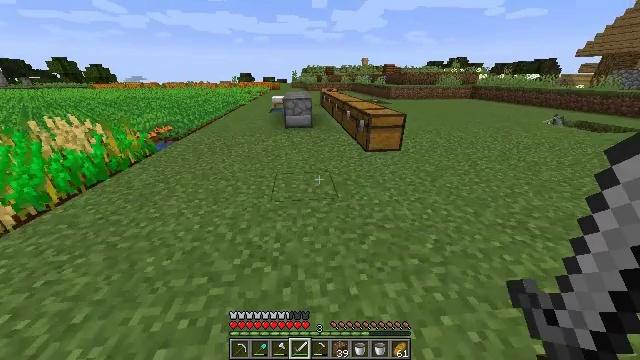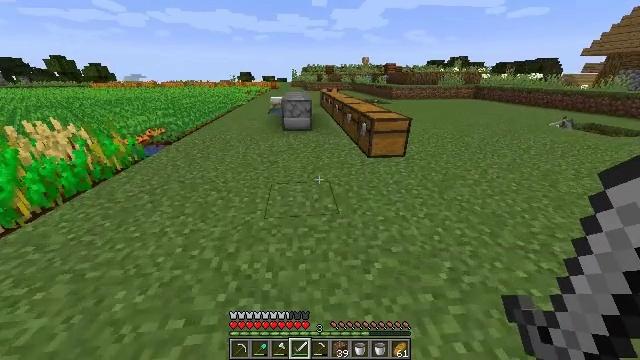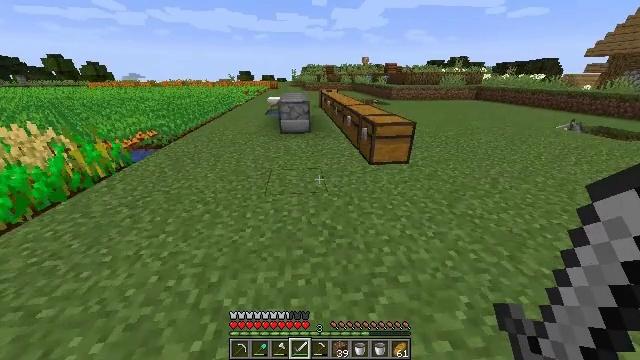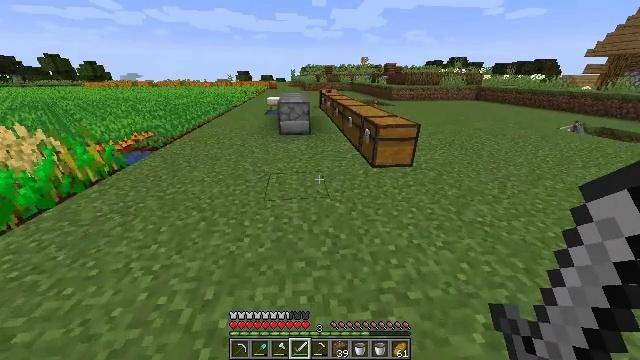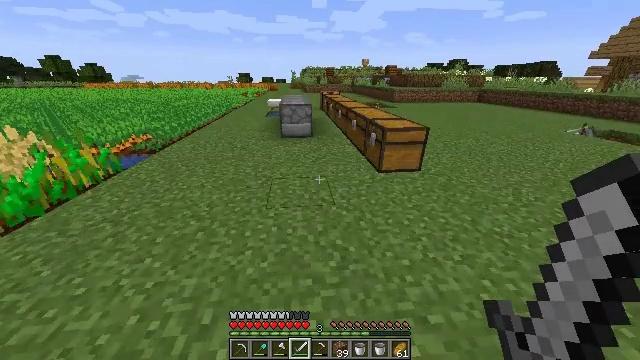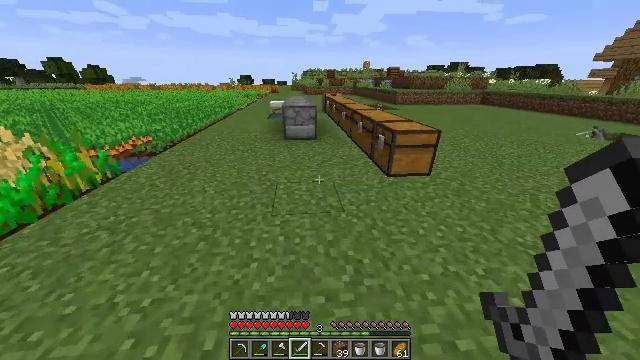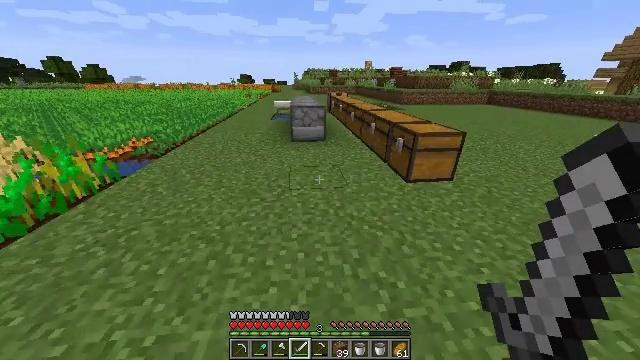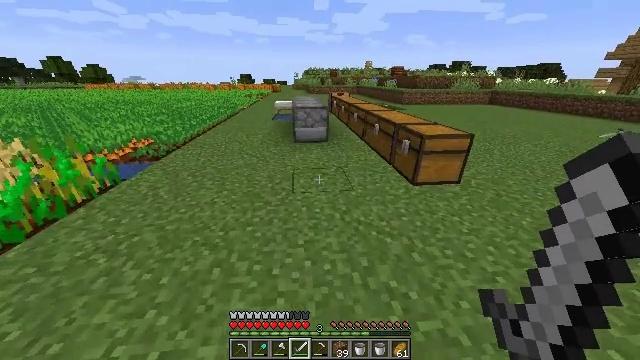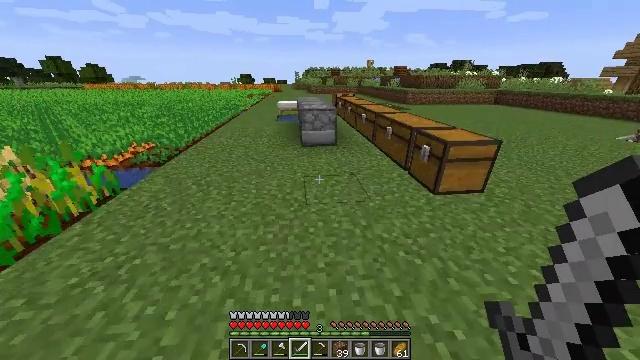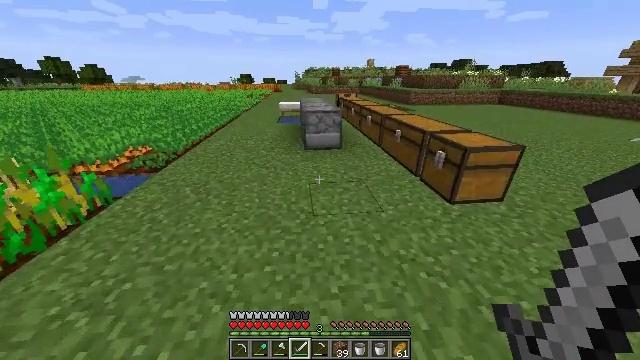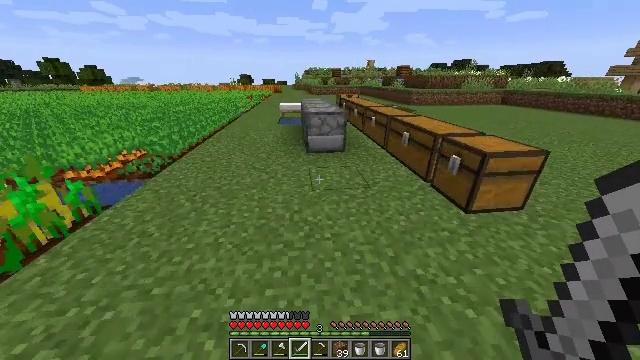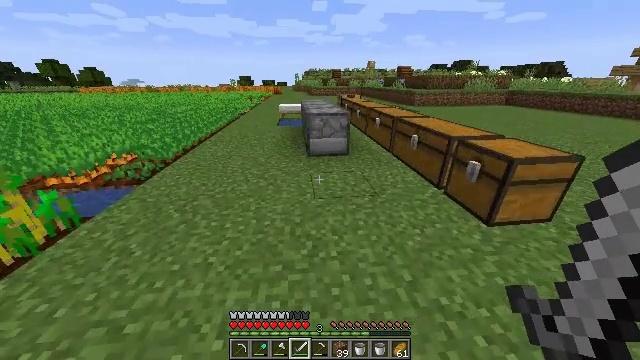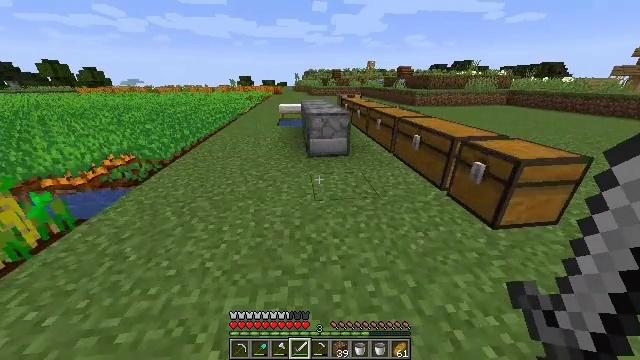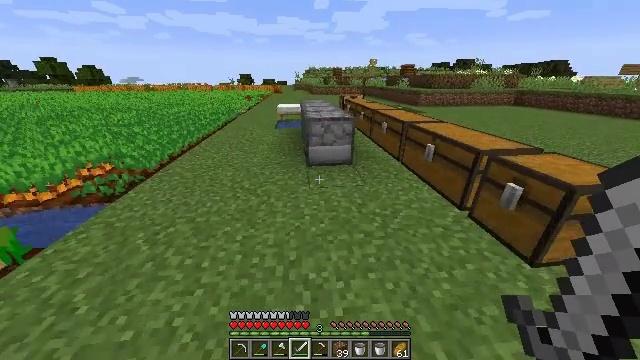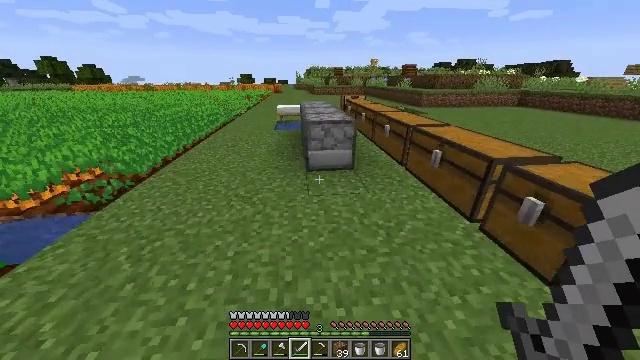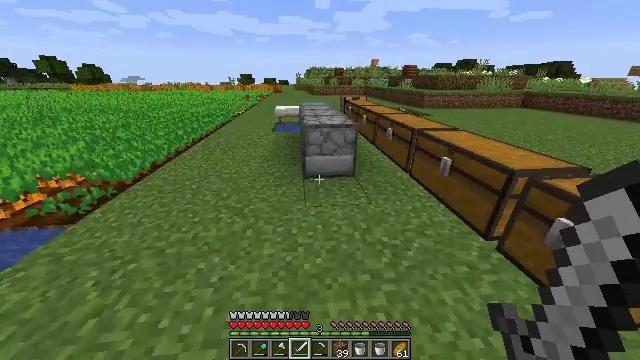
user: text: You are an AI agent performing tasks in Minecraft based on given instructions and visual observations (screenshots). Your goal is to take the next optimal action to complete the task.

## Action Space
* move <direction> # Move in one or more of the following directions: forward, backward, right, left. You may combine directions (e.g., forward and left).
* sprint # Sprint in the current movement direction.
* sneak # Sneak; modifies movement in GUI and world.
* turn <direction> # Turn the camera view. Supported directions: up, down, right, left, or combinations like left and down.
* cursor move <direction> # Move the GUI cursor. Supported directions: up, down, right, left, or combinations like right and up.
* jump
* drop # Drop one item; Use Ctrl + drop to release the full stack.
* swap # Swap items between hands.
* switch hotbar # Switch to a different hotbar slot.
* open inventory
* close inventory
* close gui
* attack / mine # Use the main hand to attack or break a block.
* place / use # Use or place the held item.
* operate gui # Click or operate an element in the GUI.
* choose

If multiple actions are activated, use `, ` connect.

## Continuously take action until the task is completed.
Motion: motion action
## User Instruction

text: Gather hay blocks from the farm.
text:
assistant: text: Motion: move forward
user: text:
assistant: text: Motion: move forward
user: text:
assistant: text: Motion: move forward and move left
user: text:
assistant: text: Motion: move forward and move left
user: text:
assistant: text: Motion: move forward and move left
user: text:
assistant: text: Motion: move forward and move left
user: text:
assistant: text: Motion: move forward and move left
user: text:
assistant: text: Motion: move forward
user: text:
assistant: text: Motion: move forward
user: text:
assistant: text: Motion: move forward
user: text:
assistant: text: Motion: move forward
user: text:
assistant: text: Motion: move forward
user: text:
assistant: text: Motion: move forward
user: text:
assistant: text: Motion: move forward
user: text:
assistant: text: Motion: move forward
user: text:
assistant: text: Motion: move forward
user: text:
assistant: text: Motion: move forward
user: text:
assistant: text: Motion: move forward
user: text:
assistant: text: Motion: move forward and move left
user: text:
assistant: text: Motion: move forward and move left
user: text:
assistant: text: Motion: move forward and move left
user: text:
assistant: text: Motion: move forward and move left
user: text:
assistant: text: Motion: move forward and move left
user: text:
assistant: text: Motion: move forward and move left
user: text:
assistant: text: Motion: move forward and move left
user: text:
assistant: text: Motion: move forward
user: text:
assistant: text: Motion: move forward
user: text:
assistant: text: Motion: move forward
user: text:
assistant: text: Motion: move forward
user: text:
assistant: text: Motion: move forward